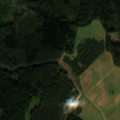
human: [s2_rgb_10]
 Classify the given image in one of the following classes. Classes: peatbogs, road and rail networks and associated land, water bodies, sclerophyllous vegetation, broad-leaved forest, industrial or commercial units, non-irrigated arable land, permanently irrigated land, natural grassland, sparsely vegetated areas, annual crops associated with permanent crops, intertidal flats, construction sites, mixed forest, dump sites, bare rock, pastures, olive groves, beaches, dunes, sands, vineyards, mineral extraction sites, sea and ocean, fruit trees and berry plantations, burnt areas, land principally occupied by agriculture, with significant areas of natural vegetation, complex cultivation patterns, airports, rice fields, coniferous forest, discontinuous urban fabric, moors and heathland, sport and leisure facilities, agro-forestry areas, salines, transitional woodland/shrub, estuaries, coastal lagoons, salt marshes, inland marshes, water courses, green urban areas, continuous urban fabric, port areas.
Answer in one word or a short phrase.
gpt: non-irrigated arable land, coniferous forest, mixed forest, transitional woodland/shrub